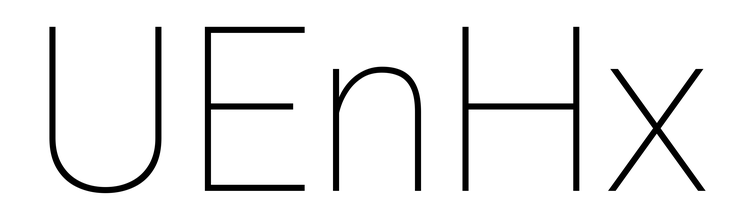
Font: Roboto_Thin